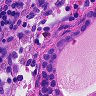
Metastatic tissue present: yes